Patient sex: M
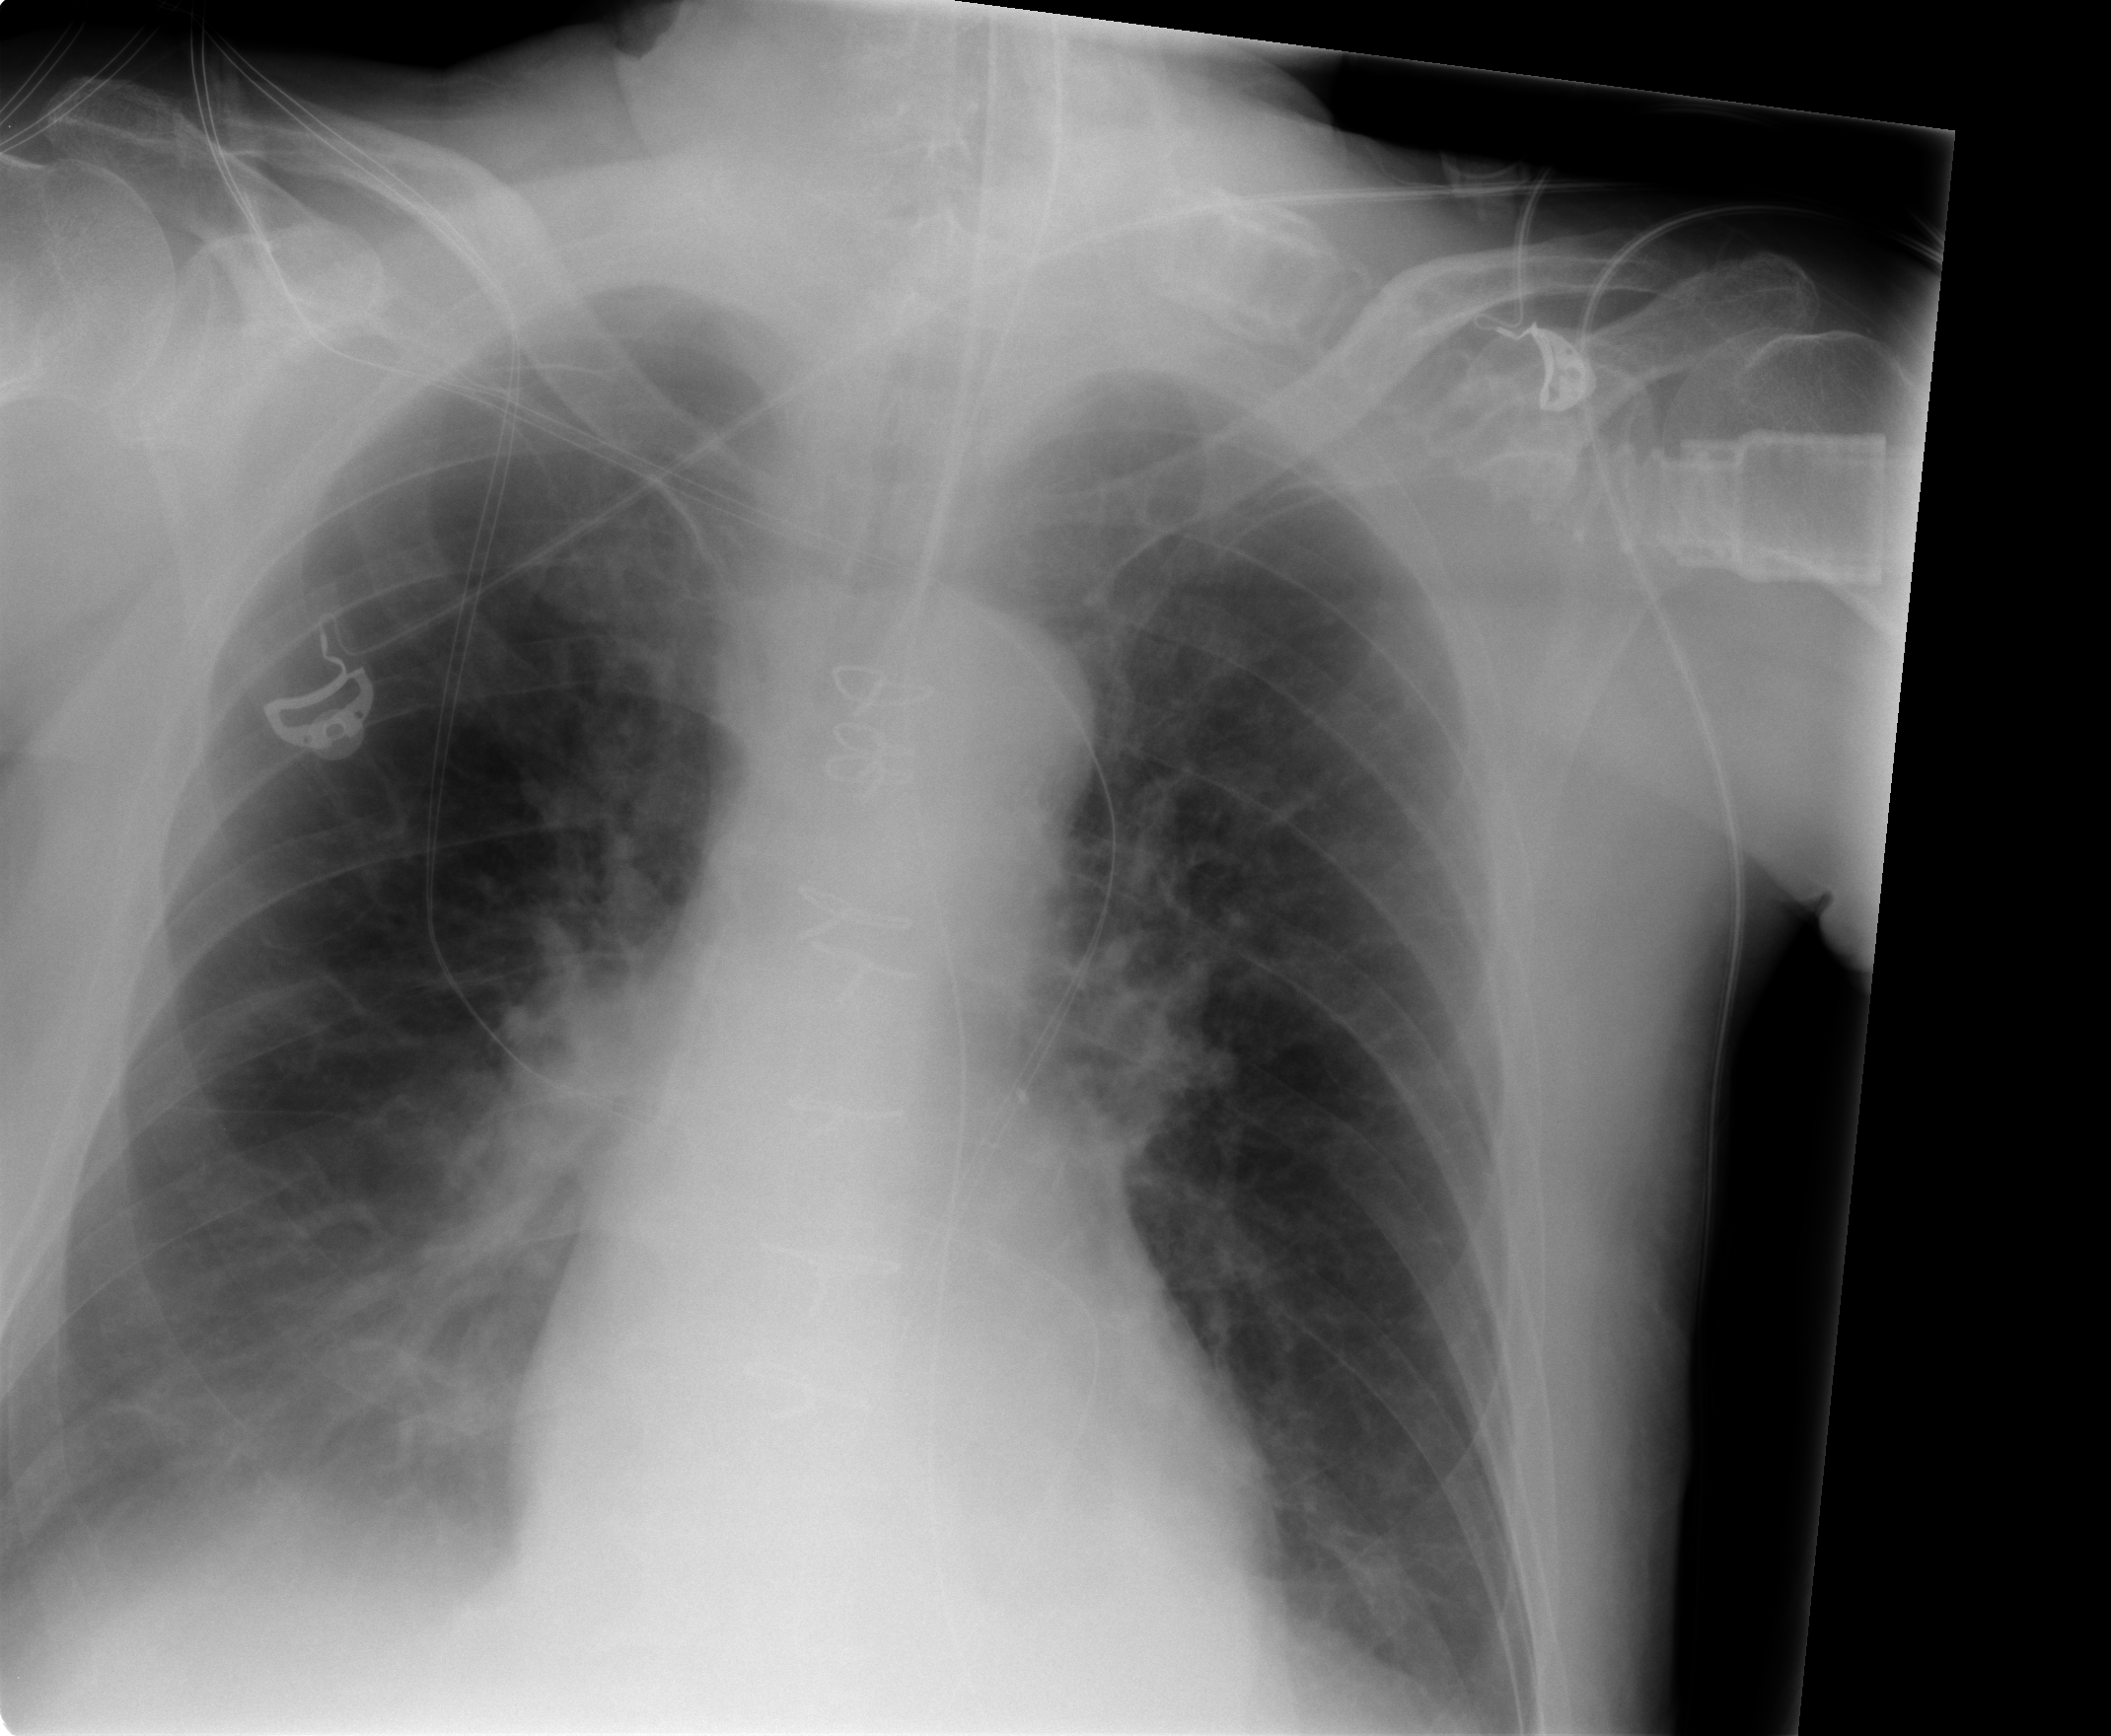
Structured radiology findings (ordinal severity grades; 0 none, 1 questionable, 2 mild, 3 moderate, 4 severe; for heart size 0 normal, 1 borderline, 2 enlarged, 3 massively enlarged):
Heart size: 0
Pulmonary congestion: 2
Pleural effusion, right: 1
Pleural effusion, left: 0
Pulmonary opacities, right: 0
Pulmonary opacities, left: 0
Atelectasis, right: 2
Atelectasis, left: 2